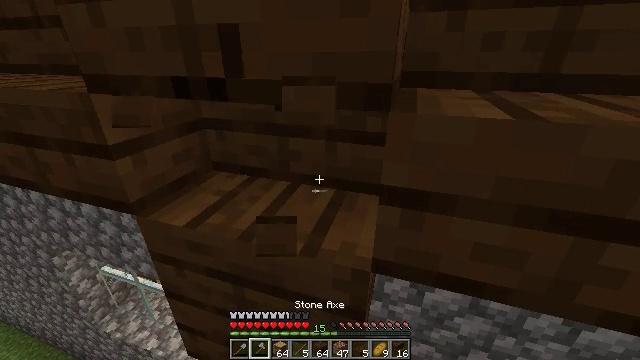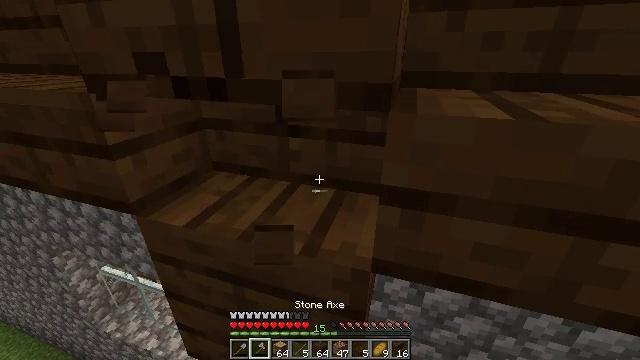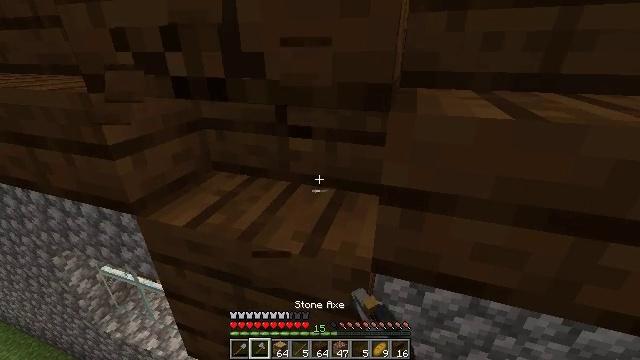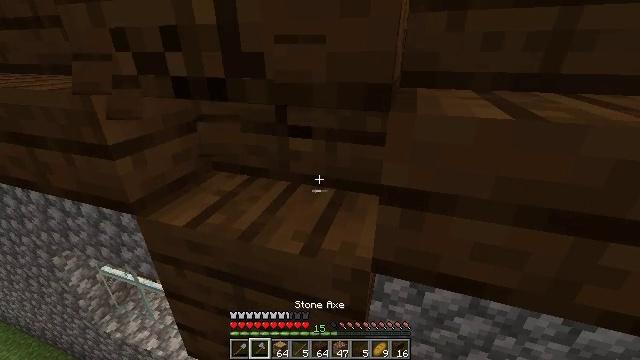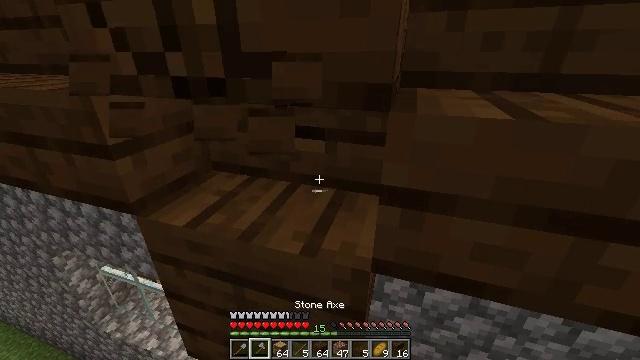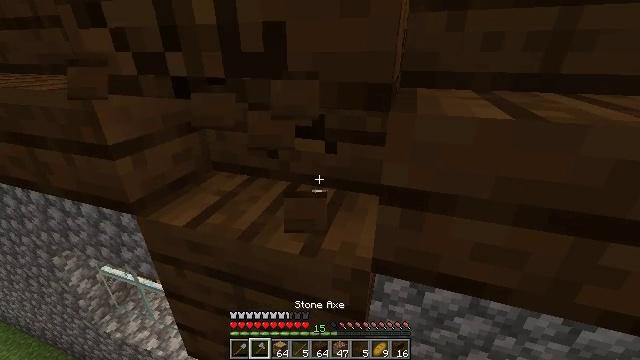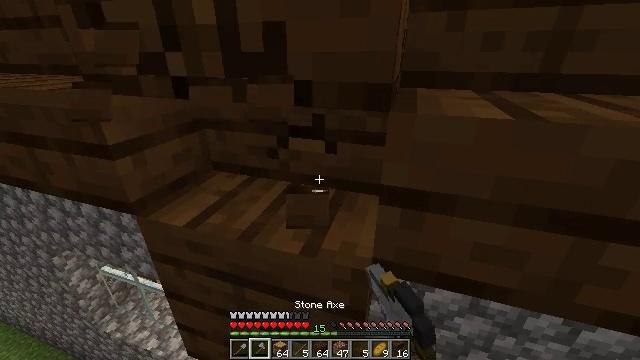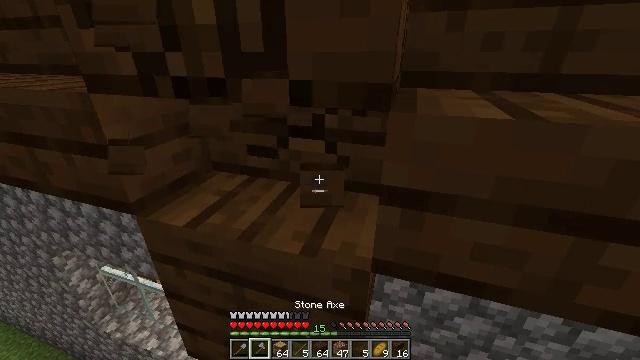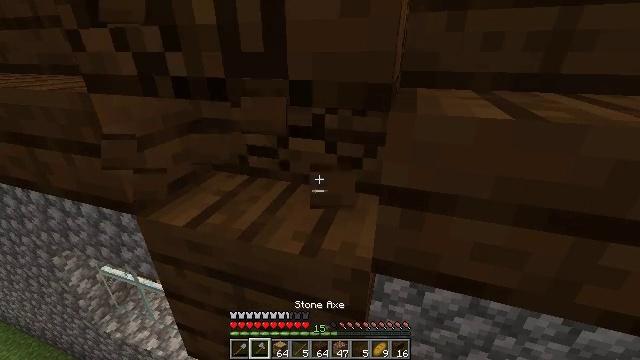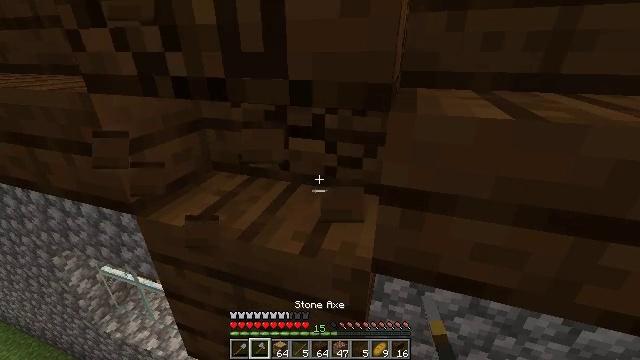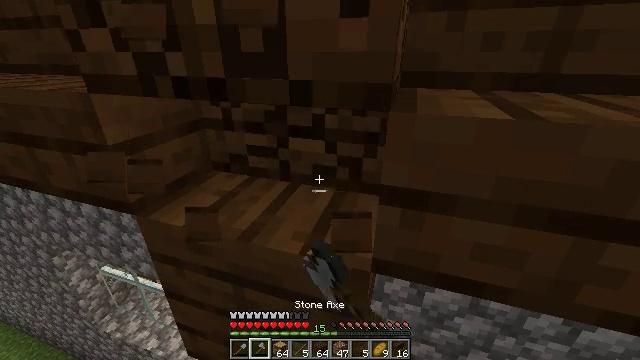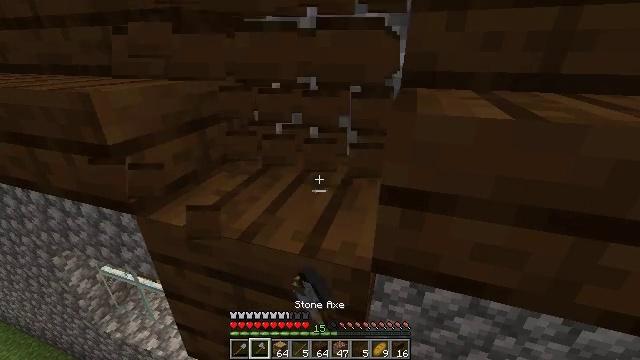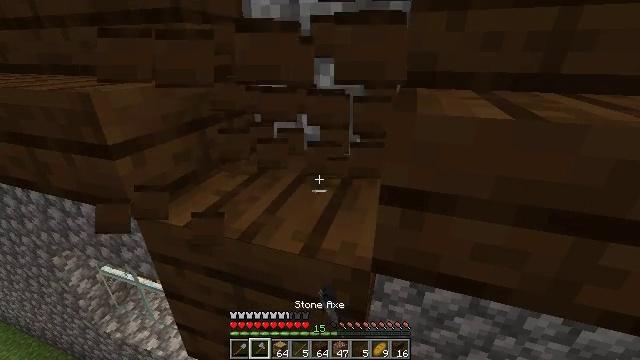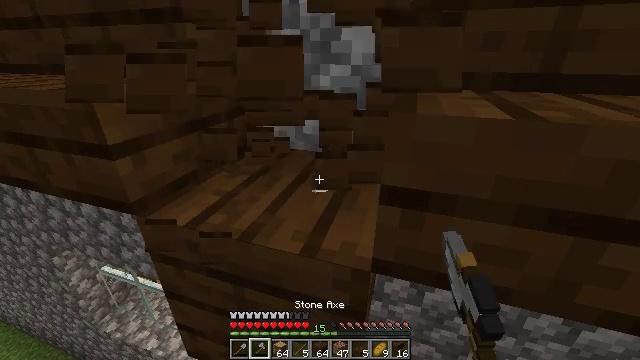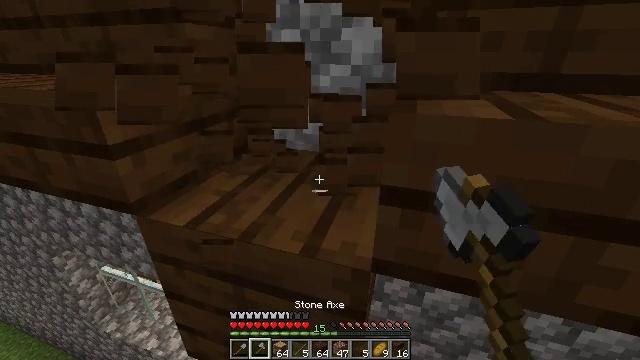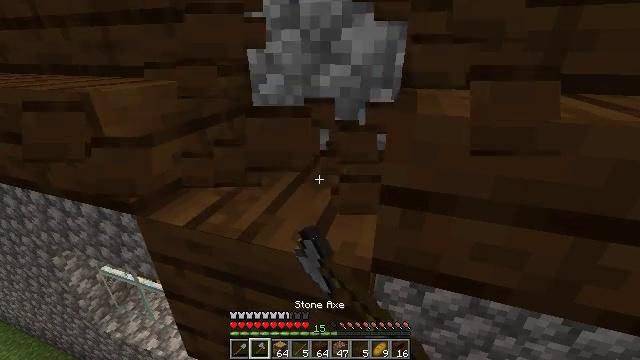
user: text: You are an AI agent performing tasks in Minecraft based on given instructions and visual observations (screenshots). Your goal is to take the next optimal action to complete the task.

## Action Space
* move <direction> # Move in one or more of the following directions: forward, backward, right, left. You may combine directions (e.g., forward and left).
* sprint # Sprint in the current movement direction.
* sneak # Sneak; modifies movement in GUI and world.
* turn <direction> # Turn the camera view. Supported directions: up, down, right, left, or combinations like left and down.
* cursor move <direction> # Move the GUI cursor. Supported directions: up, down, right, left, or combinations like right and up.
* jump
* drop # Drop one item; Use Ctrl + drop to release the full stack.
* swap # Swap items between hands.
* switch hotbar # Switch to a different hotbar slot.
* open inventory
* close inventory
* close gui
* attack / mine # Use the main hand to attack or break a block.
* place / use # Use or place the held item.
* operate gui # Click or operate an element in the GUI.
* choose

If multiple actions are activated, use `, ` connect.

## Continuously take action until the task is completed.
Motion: motion action
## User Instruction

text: Attack the dark oak stairs to gather the materials.
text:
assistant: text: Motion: attack / mine
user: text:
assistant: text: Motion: attack / mine
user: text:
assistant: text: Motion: attack / mine
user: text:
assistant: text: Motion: attack / mine
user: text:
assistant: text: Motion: attack / mine
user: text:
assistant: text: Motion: attack / mine
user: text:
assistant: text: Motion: attack / mine
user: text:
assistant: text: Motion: attack / mine
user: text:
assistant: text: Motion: attack / mine
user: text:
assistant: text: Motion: attack / mine
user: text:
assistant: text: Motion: attack / mine
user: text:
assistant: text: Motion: attack / mine
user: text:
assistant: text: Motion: attack / mine
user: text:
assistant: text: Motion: attack / mine
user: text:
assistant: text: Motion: attack / mine
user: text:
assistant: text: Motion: attack / mine